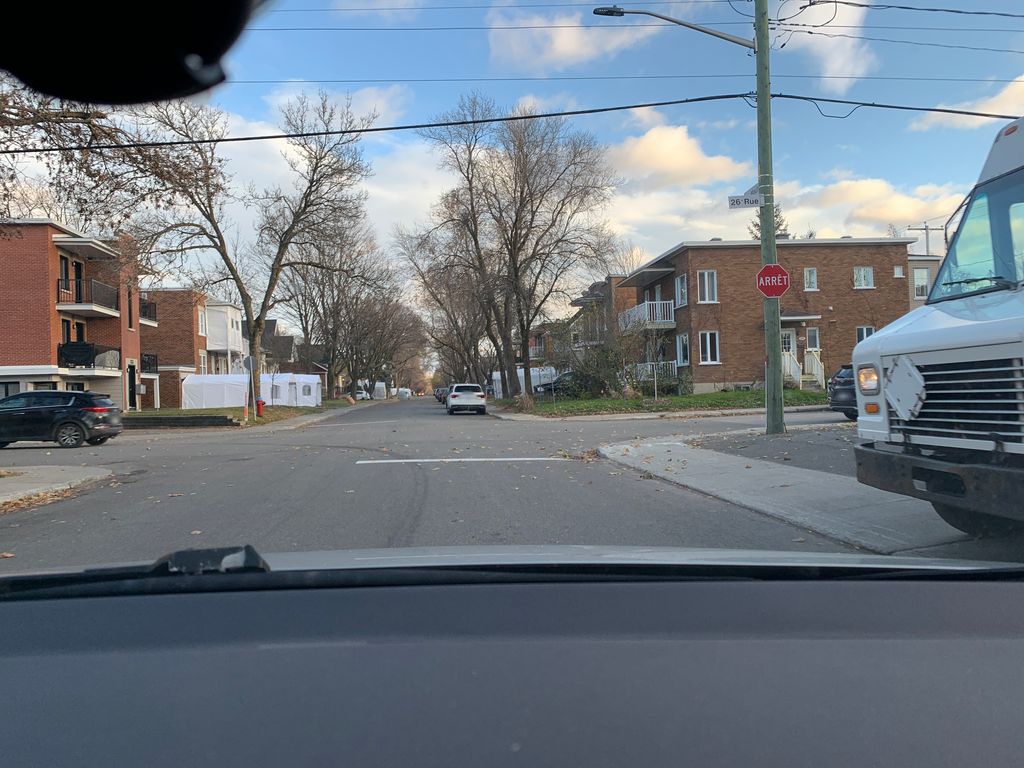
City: quebec_city